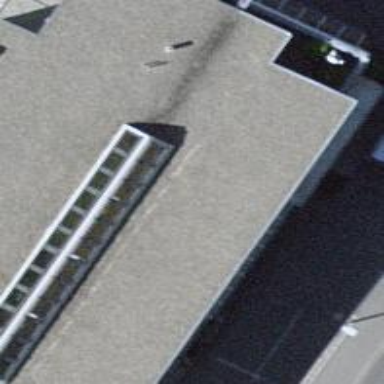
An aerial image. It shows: Post office.